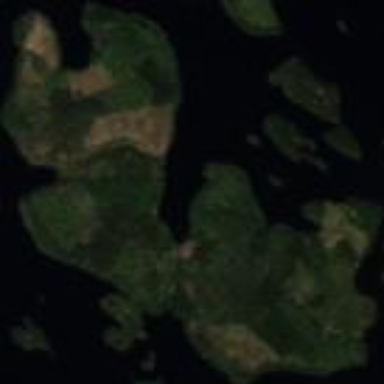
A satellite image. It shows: Island.